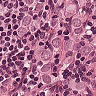
Metastatic tissue present: yes